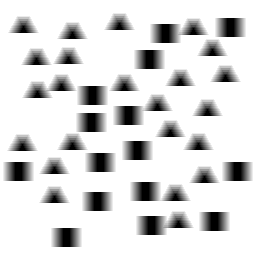
Squares: 15
Triangles: 23
Stars: 0
Total shapes: 38